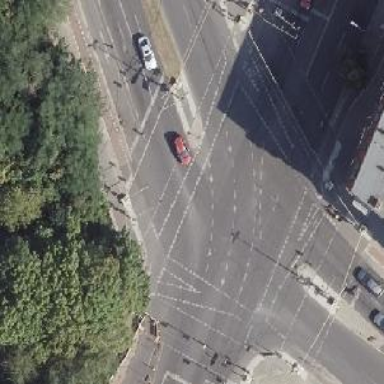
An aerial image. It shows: Road crossing with traffic signals.